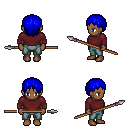
a pixel art fantasy rpg character, female body template, human, dark skin, maroon long-sleeve shirt, teal pants, blue plain hairstyle, spear, four views (front, back, left, right), 2x2 character sprite sheet, small pixel art, hard edges, no anti-aliasing